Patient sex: M
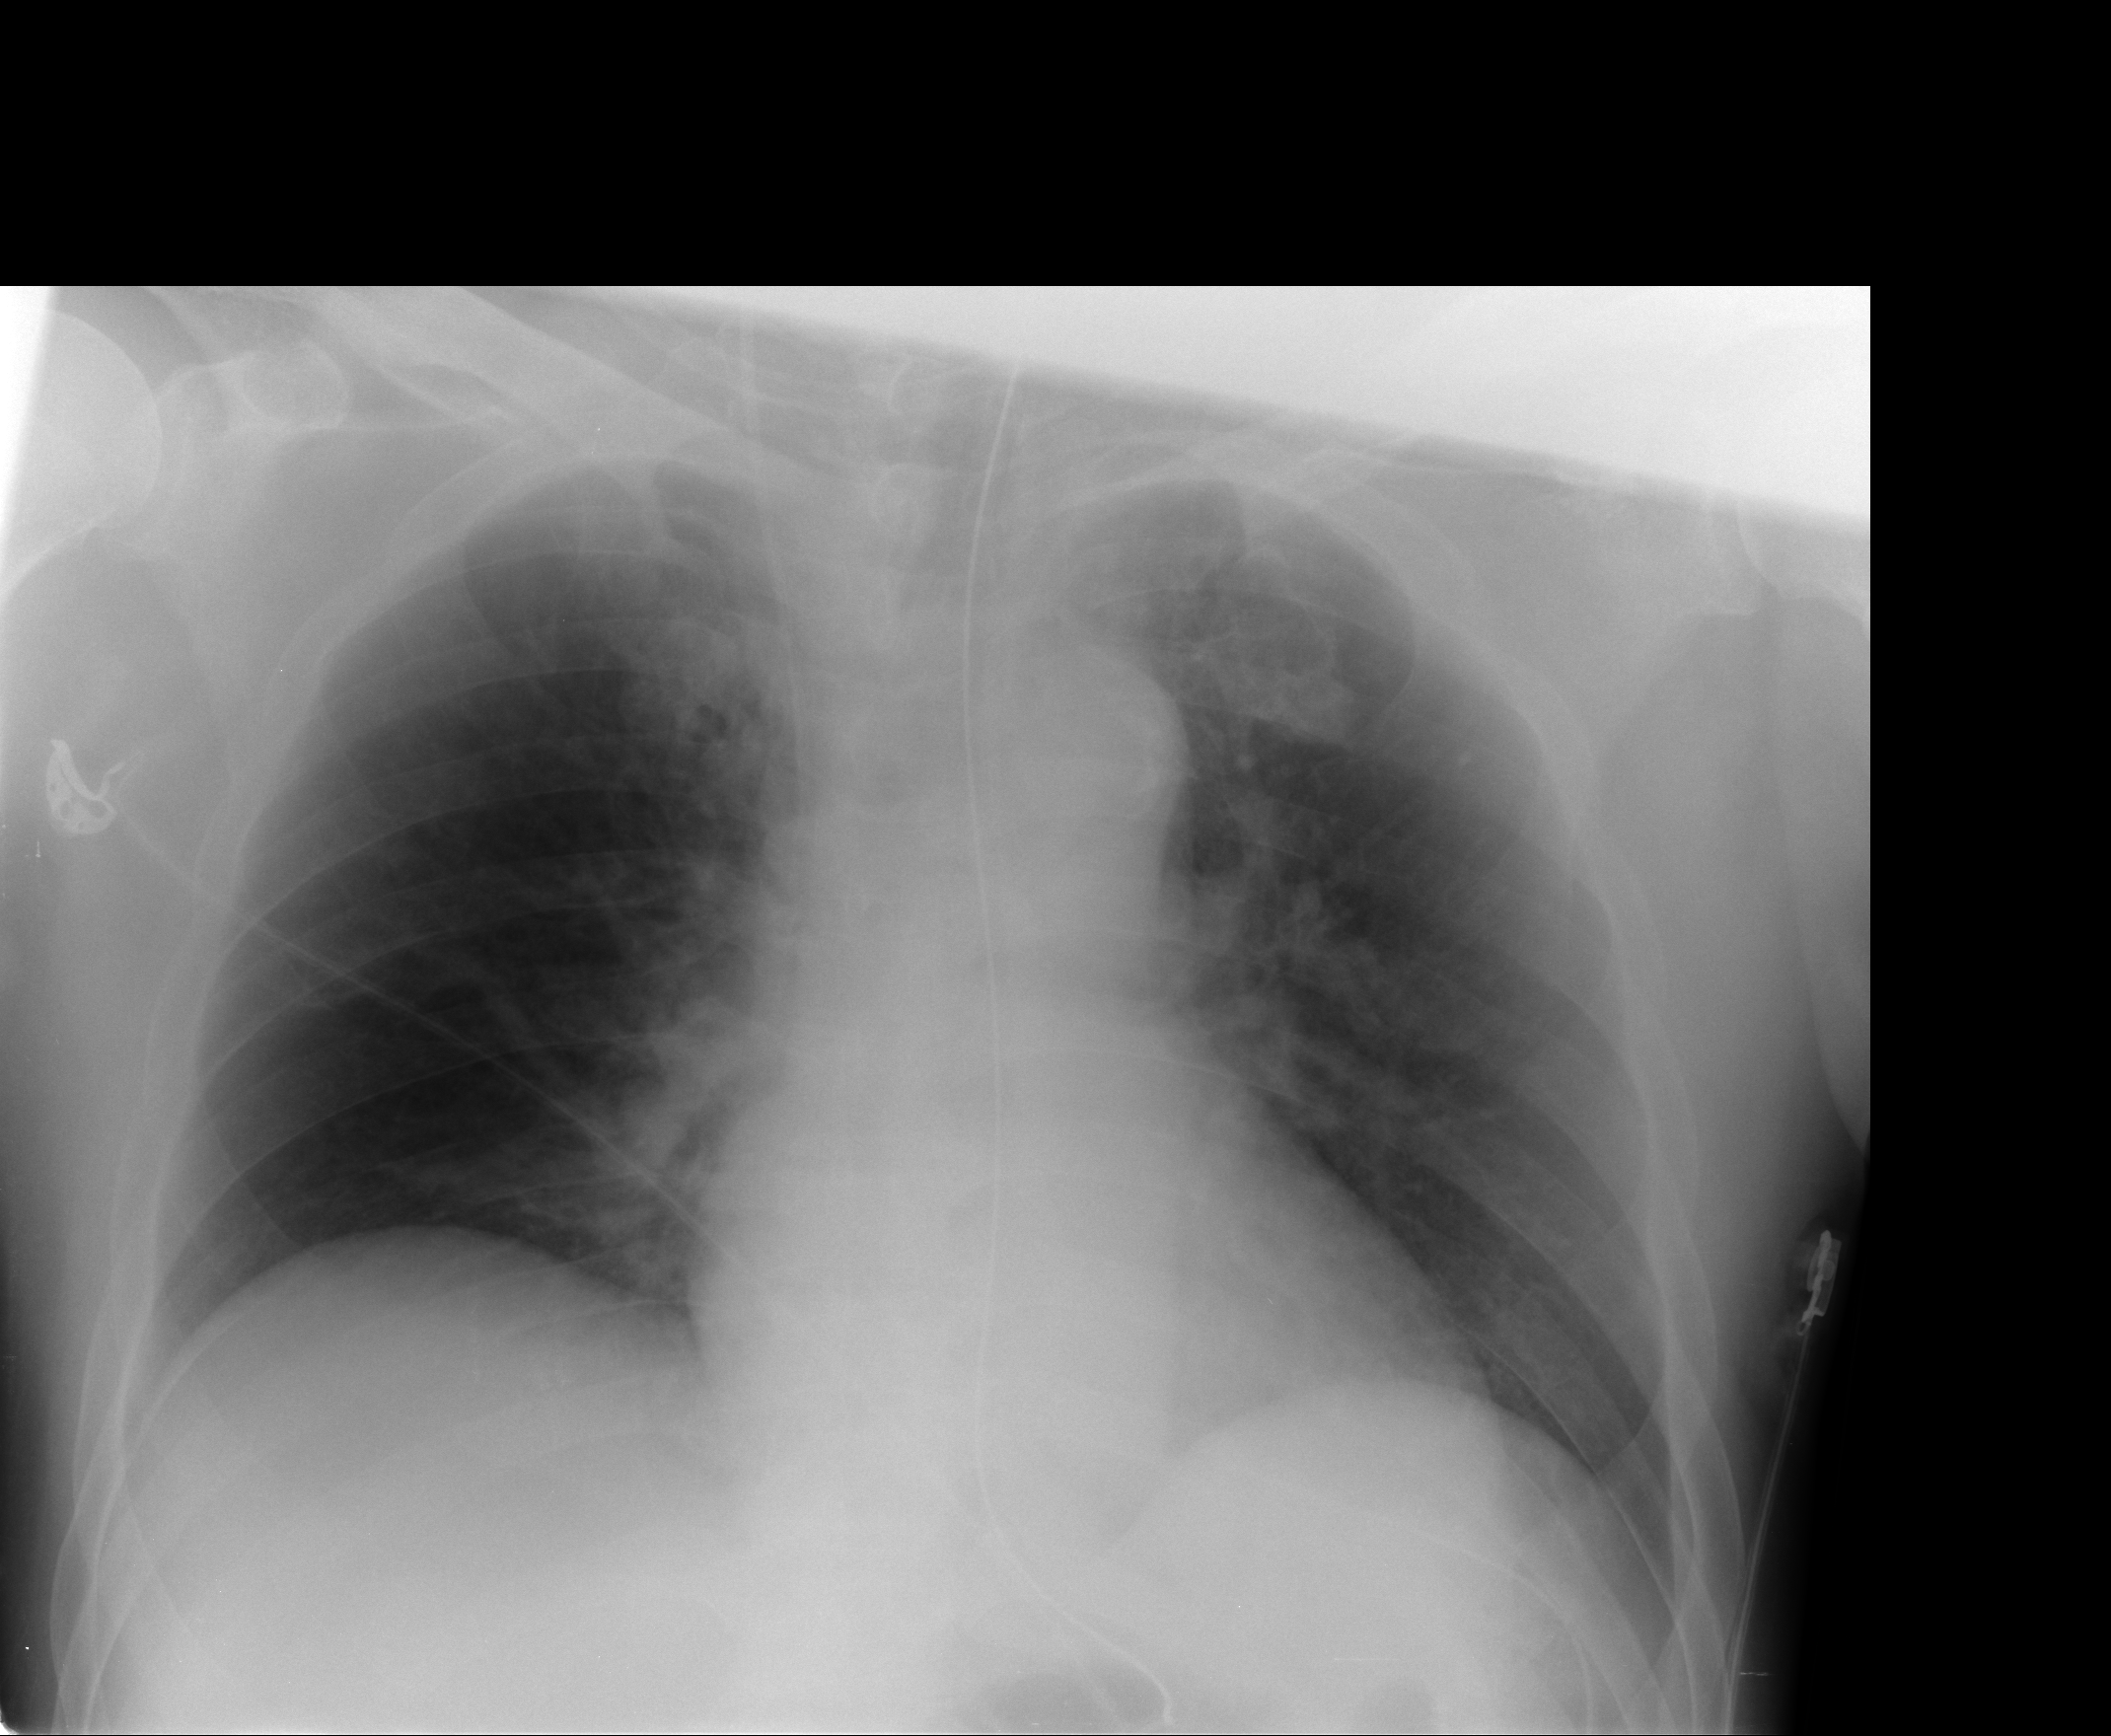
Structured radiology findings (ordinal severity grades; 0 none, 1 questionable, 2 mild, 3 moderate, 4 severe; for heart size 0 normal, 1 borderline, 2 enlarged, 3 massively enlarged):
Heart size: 0
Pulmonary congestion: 2
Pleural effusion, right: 0
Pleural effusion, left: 0
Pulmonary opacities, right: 0
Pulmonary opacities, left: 0
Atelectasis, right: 2
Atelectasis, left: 2